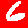
Digit: 6